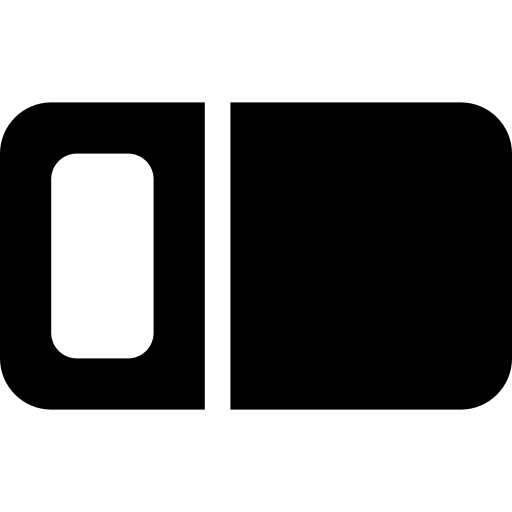
Tags: icon, FontAwesome, fa-icon, solid, mattress, pillow